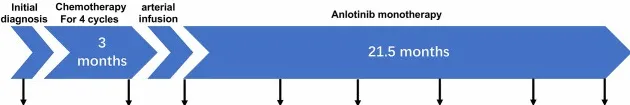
Graphic summary of the case.
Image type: chart (chart)